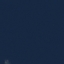
Label: SeaLake